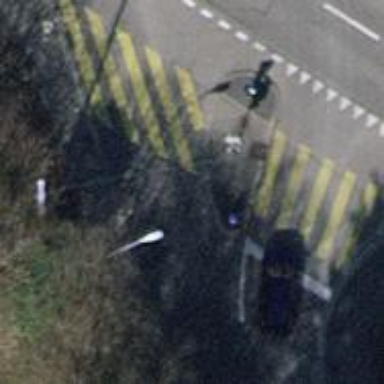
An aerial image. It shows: Zebra crossing with traffic signals.